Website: bh-photo
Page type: customer-info-address
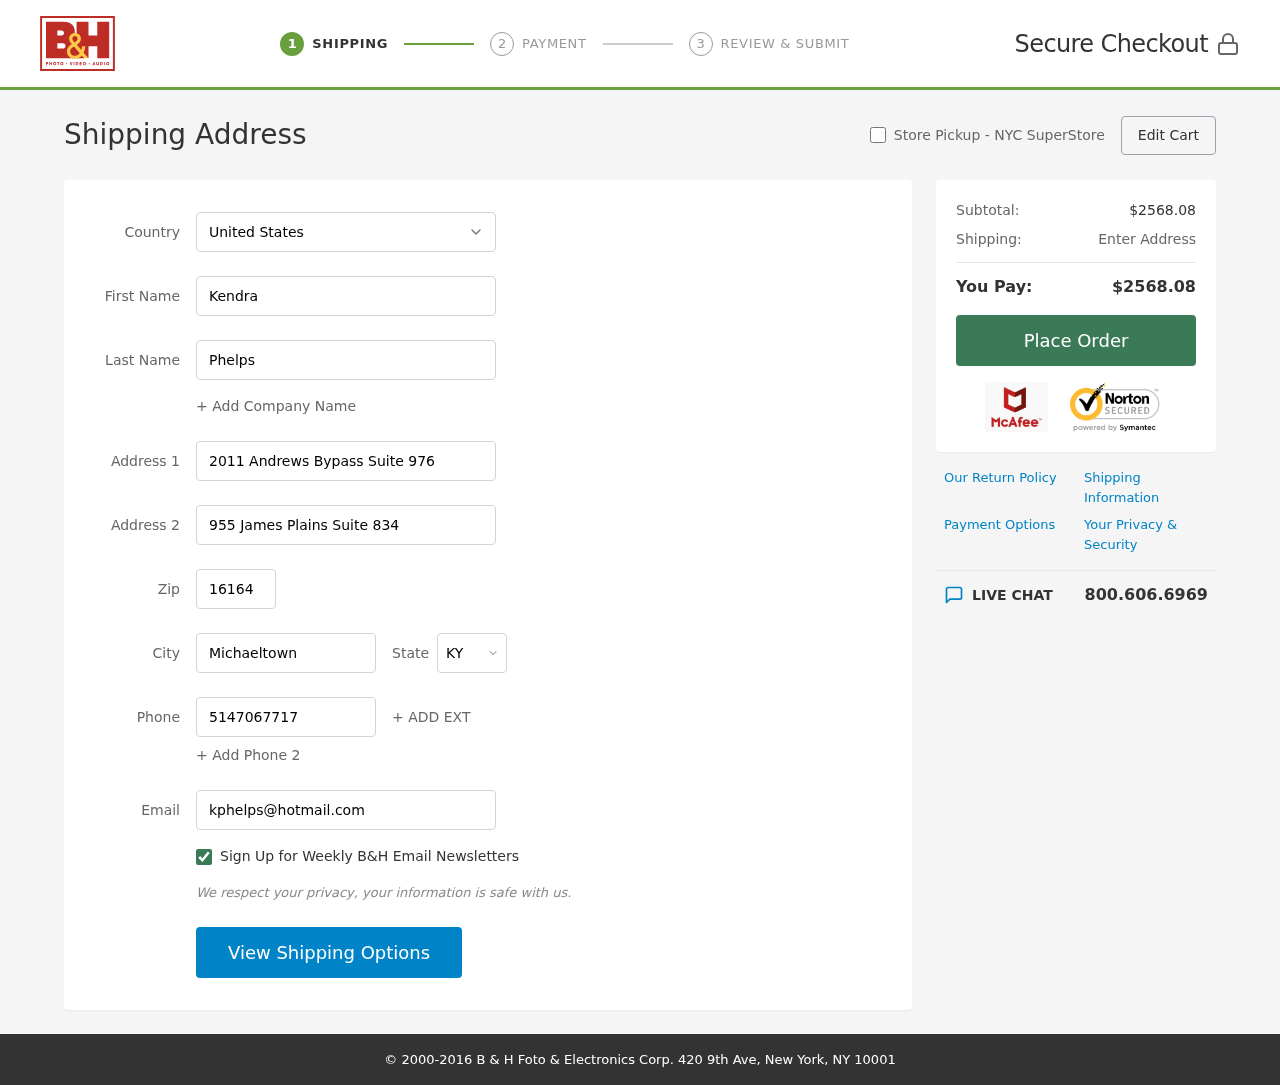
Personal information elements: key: PII_CITY
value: Michaeltown
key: PII_COUNTRY
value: United States
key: PII_EMAIL
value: kphelps@hotmail.com
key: PII_FIRSTNAME
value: Kendra
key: PII_LASTNAME
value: Phelps
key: PII_PHONE
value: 5147067717
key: PII_POSTCODE
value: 16164
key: PII_STATE_ABBR
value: KY
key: PII_STREET
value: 2011 Andrews Bypass Suite 976
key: PII_STREET2
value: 955 James Plains Suite 834
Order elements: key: ORDER_SUBTOTAL
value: $2568.08
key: ORDER_TOTAL
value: $2568.08